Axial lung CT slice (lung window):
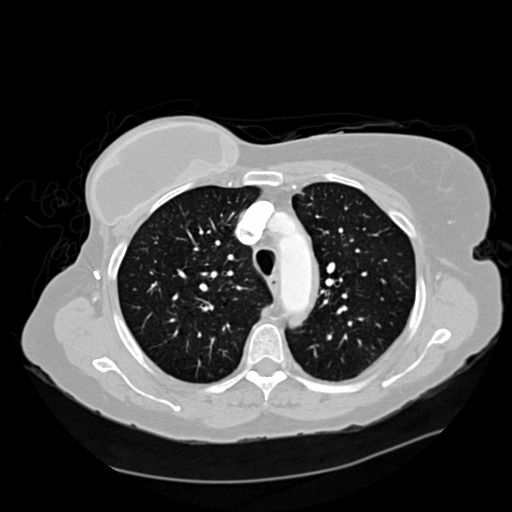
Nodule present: no